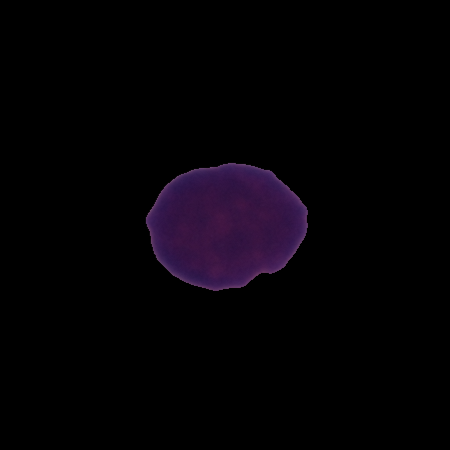
Label: healthy